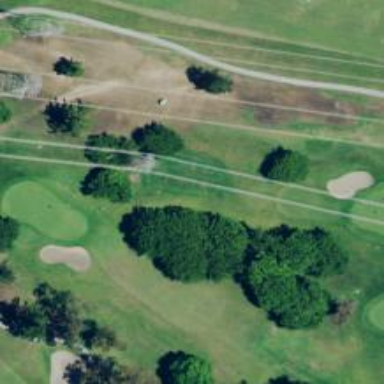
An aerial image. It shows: Golf tee.